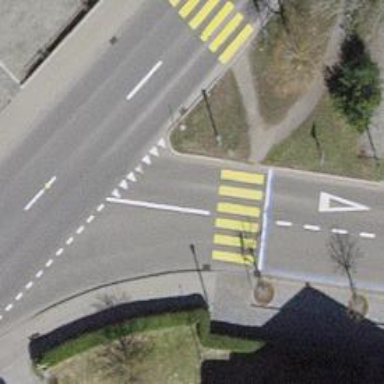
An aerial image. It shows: Uncontrolled zebra crossing on the road.